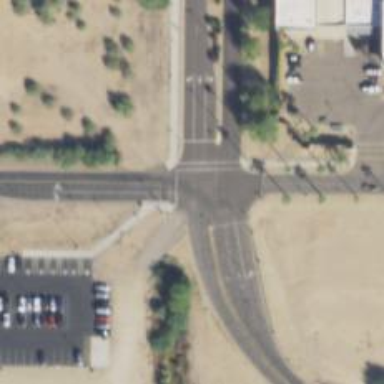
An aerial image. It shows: Solid stop line on the road.